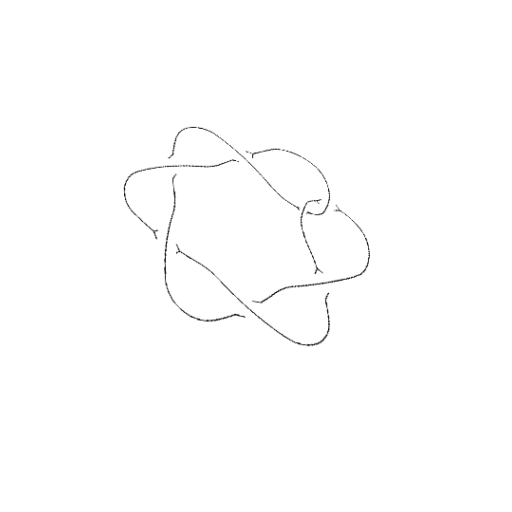
Crossing number: 7